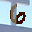
Label: 6